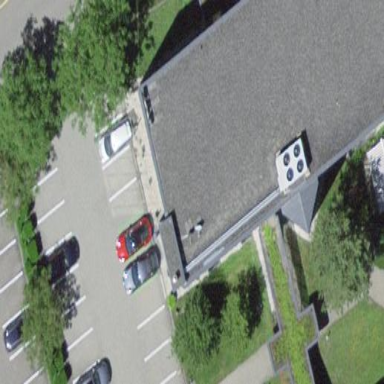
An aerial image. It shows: Parking area.